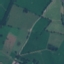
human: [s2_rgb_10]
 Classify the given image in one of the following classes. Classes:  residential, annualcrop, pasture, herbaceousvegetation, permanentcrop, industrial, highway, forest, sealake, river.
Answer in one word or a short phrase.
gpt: Pasture